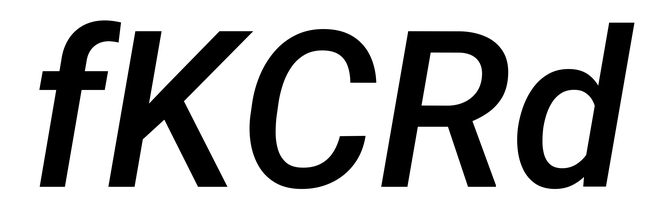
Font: Roboto-Italic_Medium_Italic